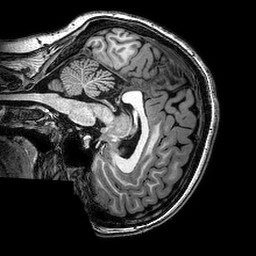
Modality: T1w
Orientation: sagittal
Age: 20
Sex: female
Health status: healthy
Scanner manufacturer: philips
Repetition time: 0.008244 s
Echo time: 0.00377 s